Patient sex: M
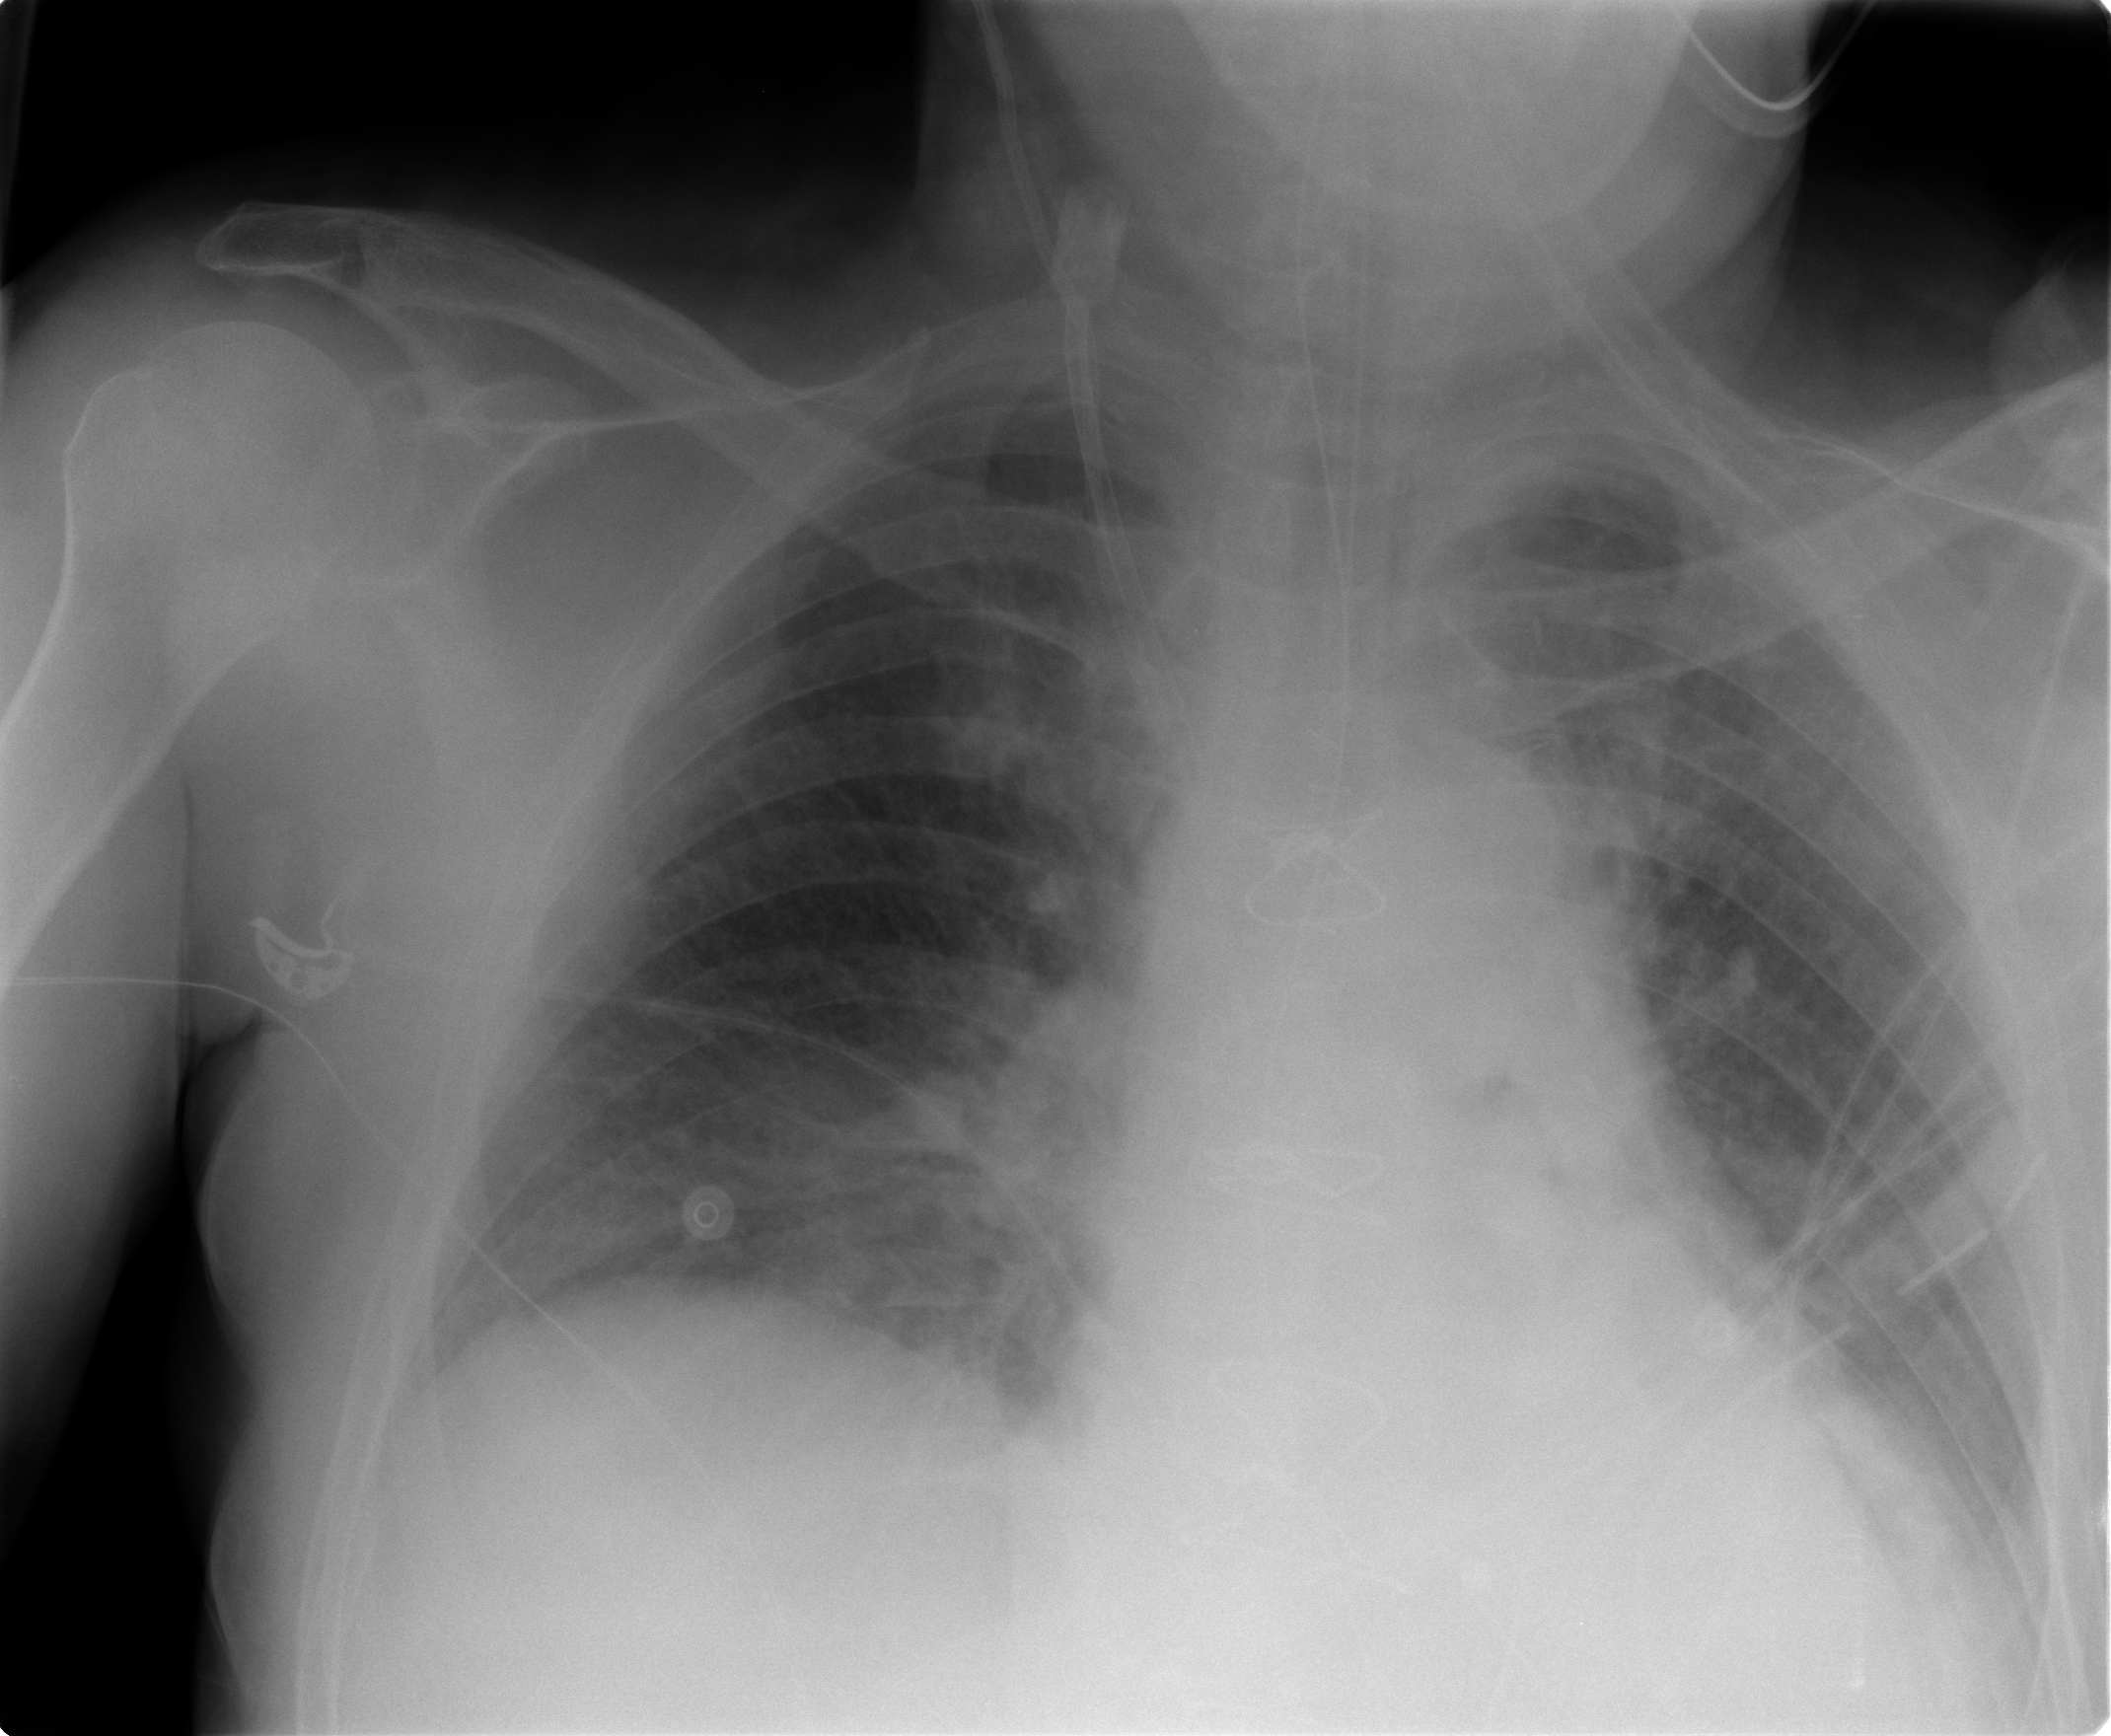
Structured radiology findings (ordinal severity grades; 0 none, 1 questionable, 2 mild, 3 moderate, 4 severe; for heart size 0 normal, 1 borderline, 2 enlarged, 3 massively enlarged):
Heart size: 2
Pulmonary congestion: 2
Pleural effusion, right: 1
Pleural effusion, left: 2
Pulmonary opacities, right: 1
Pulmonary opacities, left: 2
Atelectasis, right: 2
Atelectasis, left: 2